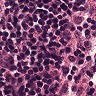
Metastatic tissue present: no